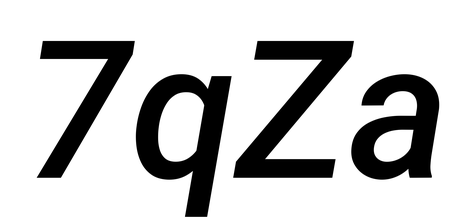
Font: Roboto-Italic_Medium_Italic